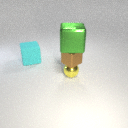
small yellow metal sphere below large green metal cube